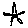
Label: star